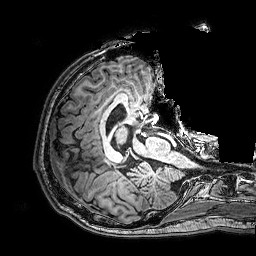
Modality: T1w
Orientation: axial
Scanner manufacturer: philips
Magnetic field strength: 3 T
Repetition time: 0.0096 s
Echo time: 0.0046 s